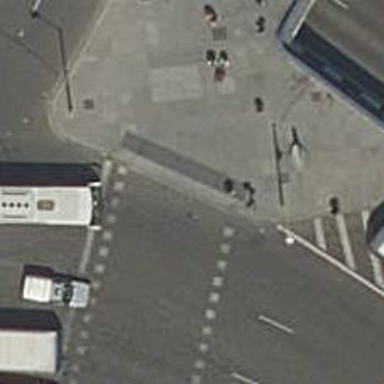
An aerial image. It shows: Kerb serving as barrier.